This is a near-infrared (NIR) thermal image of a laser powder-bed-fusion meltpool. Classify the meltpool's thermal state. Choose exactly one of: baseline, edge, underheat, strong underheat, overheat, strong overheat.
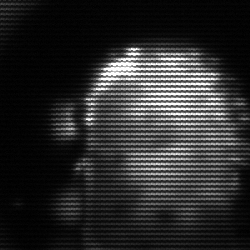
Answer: baseline